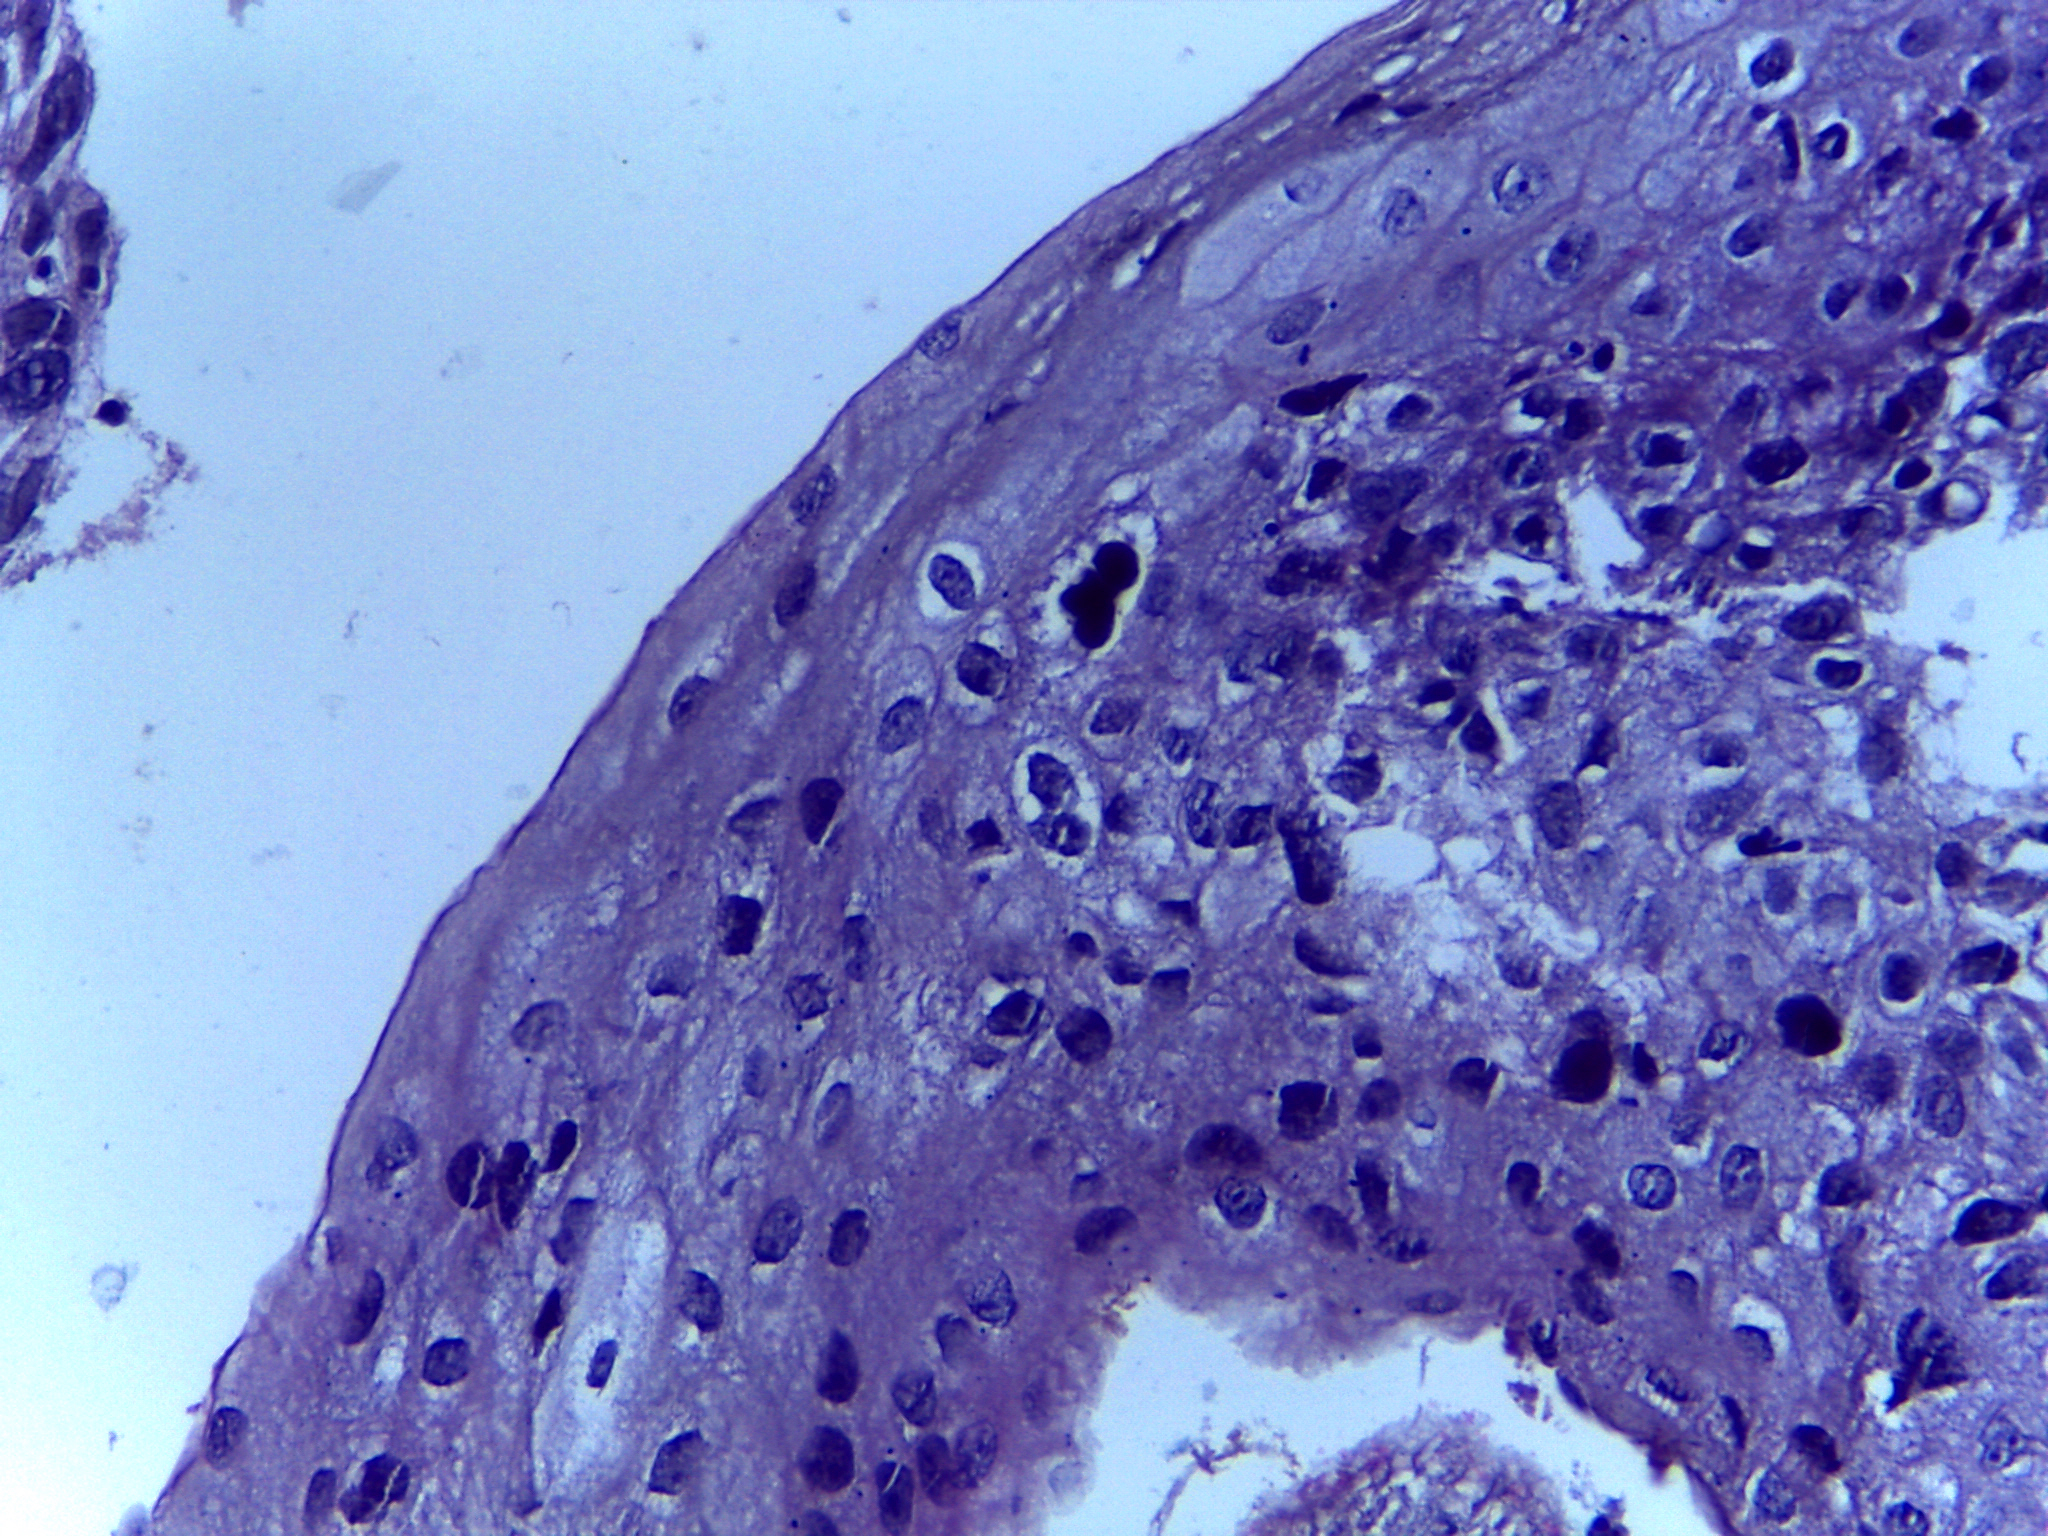
Diagnosis: OSCC